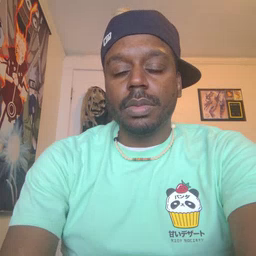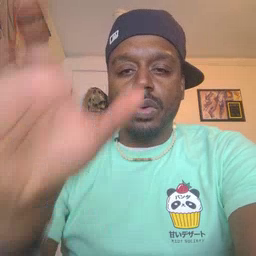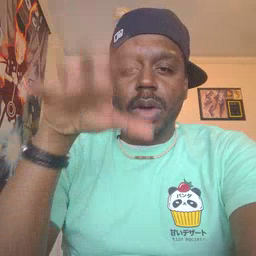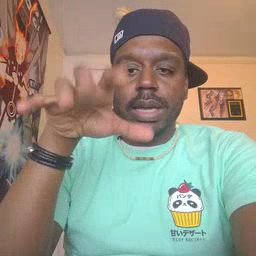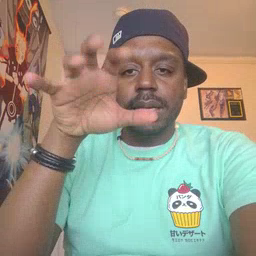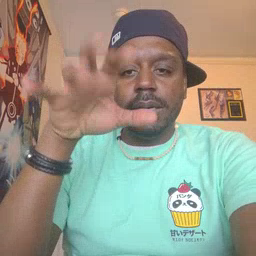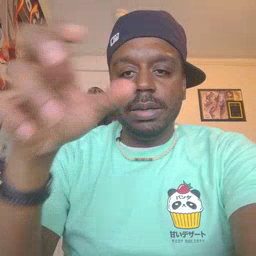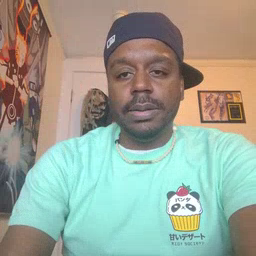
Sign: rain